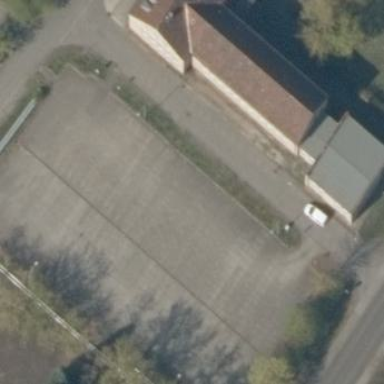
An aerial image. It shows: Parking area.